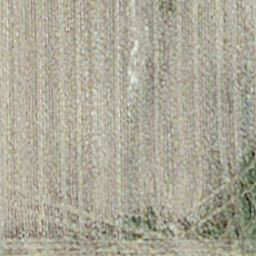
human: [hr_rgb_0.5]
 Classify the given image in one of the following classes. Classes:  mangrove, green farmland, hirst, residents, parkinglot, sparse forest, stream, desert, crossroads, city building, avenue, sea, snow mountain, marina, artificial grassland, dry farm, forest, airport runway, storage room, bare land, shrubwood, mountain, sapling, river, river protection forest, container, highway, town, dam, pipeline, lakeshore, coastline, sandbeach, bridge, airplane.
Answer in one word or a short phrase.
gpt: dry farm